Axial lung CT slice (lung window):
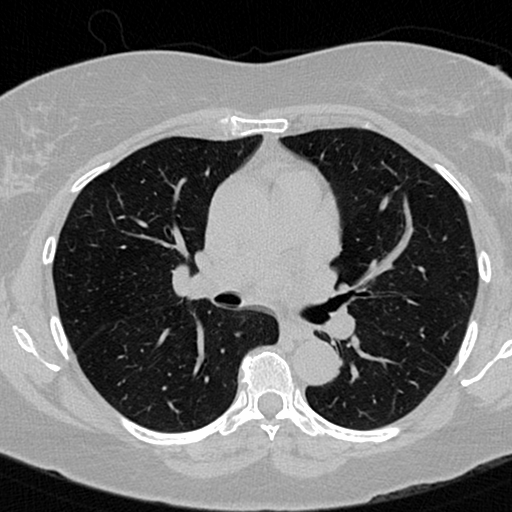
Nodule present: no